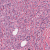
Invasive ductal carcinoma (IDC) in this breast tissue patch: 1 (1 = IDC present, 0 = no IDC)